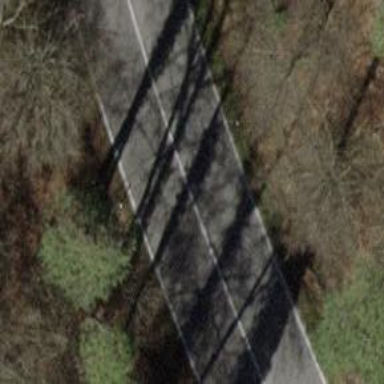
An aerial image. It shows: Asphalt road classified as primary highway.